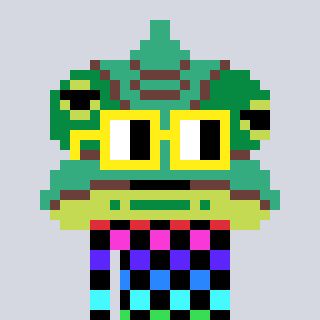
a pixel art character with square yellow glasses, a chameleon-shaped head and a gunk-colored body on a cool background